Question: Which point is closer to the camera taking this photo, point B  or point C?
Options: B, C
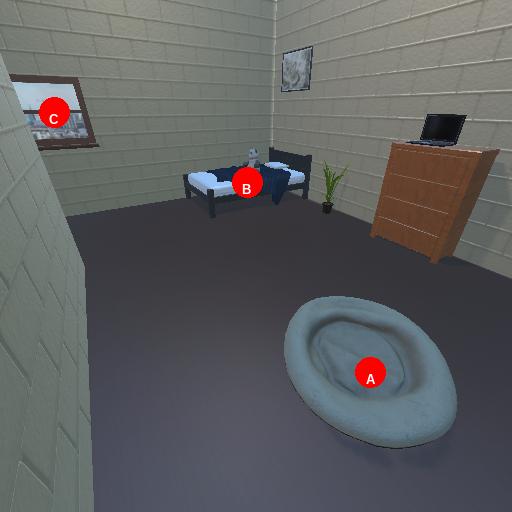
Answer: B